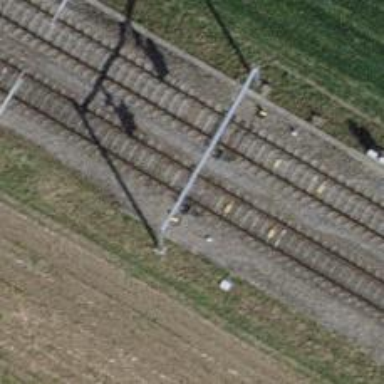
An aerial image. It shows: Railway signal.